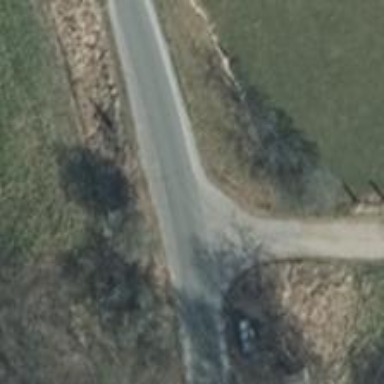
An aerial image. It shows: Unclassified road with asphalt surface.